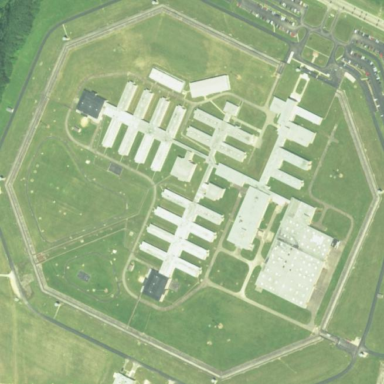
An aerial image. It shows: Prison with surrounding fence.